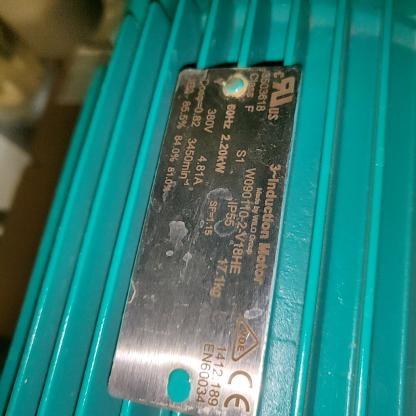
Klasa: tabliczka-znamionowa